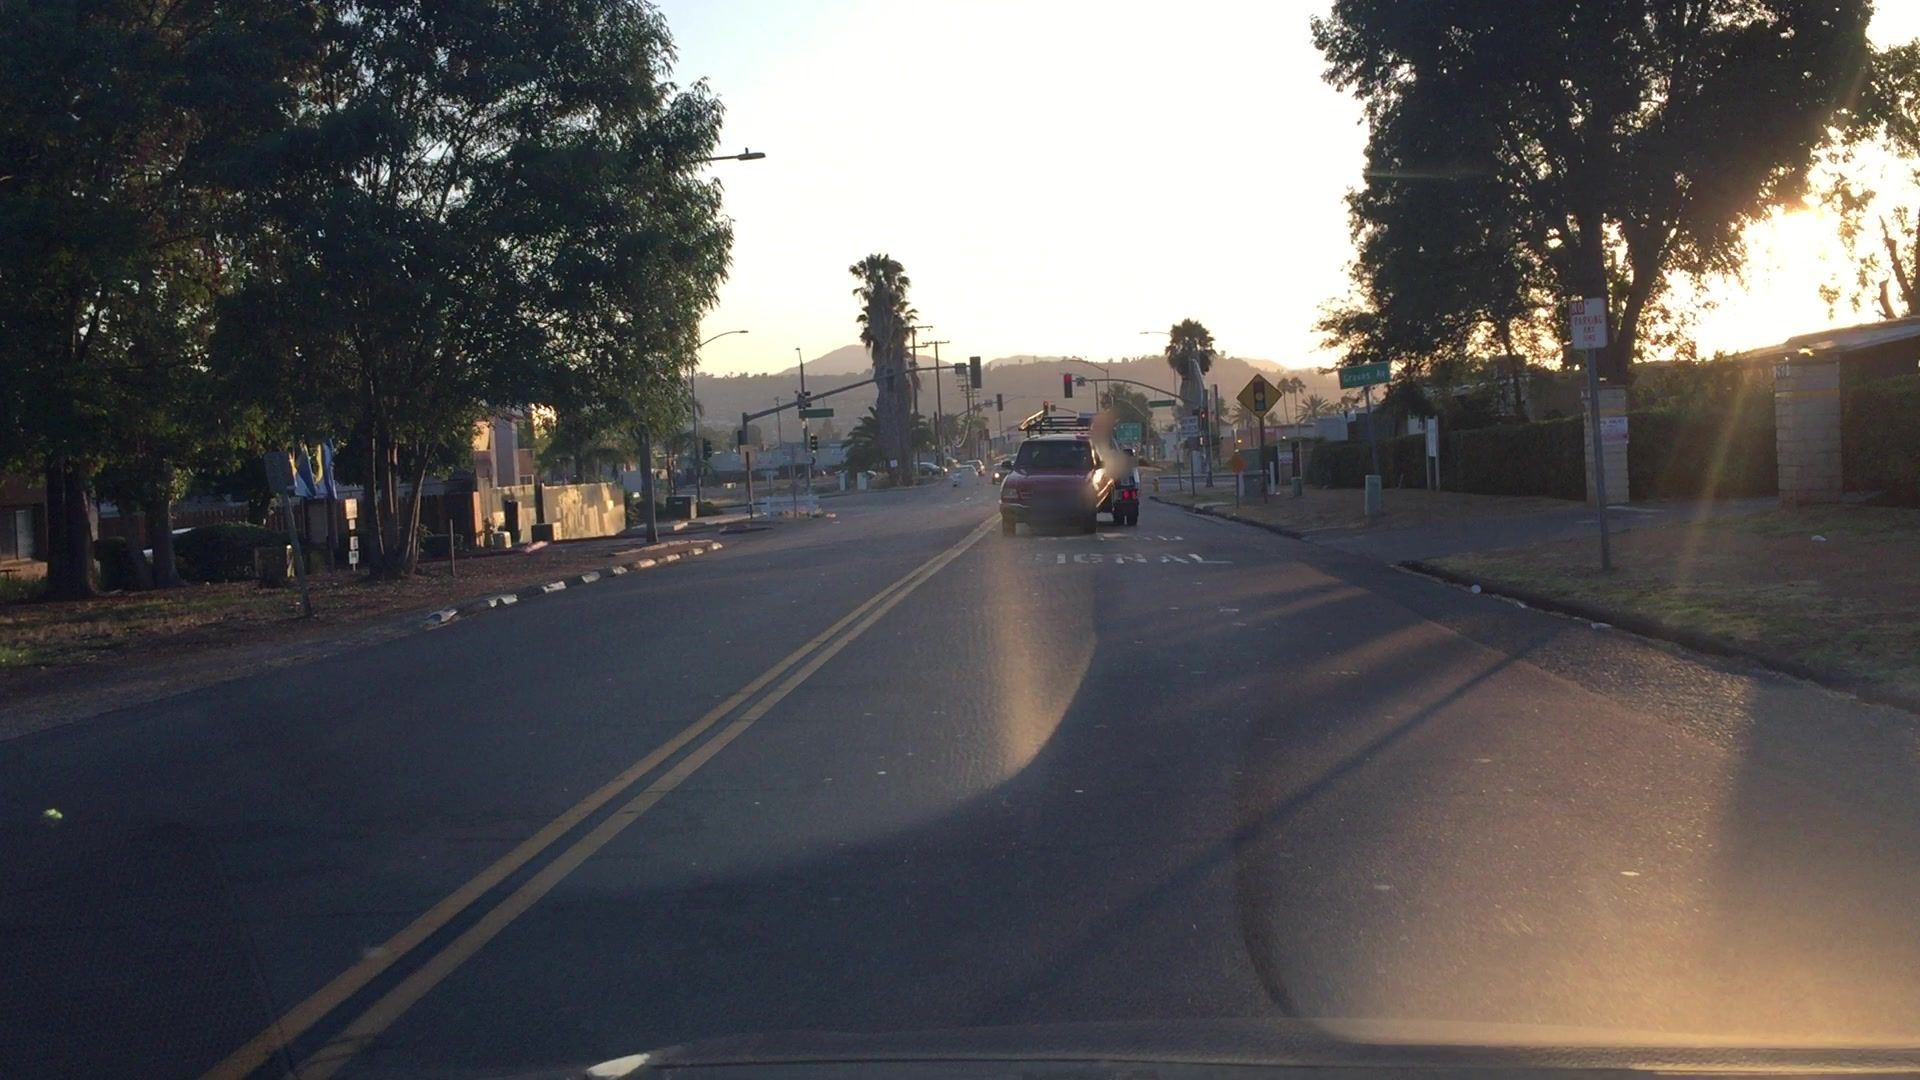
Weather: clear
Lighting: dusk/dawn
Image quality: slightly poor
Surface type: driving surface
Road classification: tertiary
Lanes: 2
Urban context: urban centre
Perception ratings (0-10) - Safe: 2.13, Lively: 4.21, Beautiful: 8.18, Boring: 1.07, Depressing: 1.13, Wealthy: 0.83